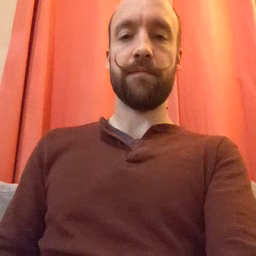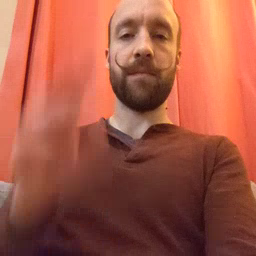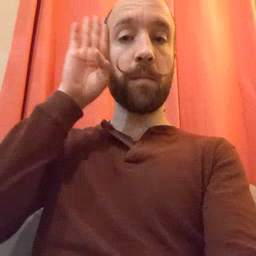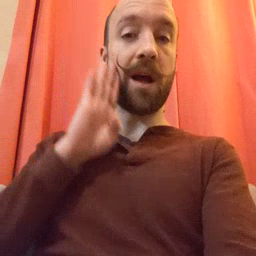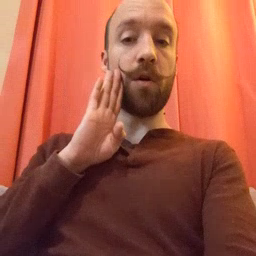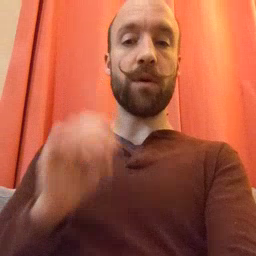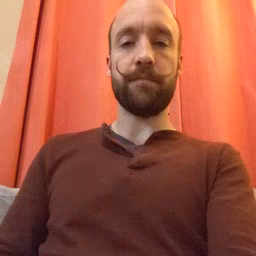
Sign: brown